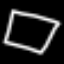
Label: square